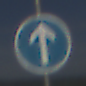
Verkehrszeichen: VorgeschriebeneFahrtrichtungGeradeaus
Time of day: MorningAfternoon
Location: Outdoor (RoadRail)
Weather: PartlyCloudy
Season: NotSpecified
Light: Natural